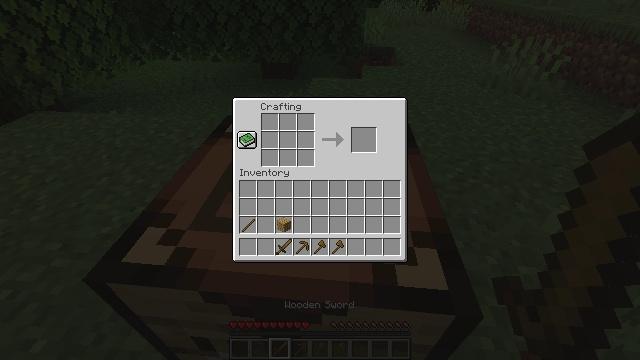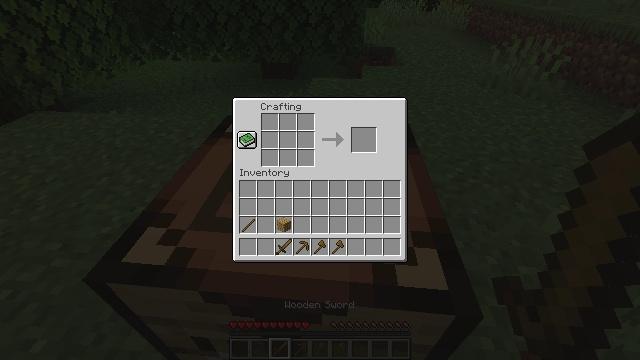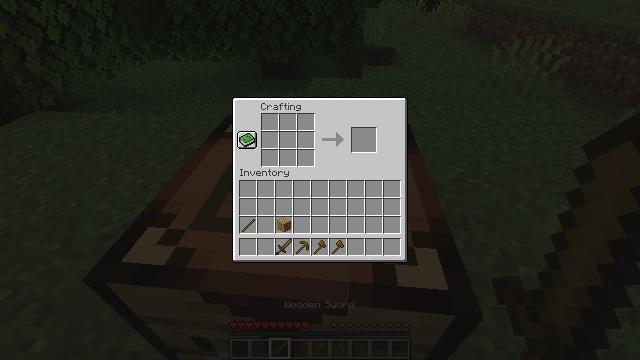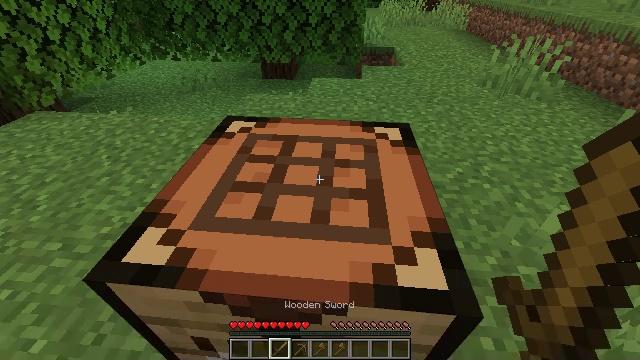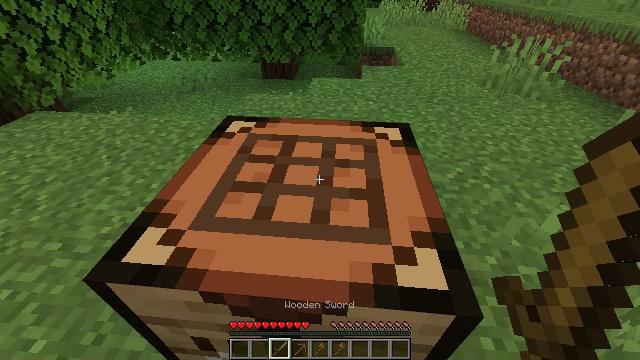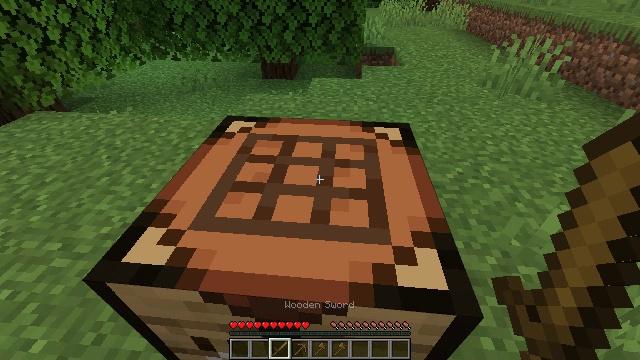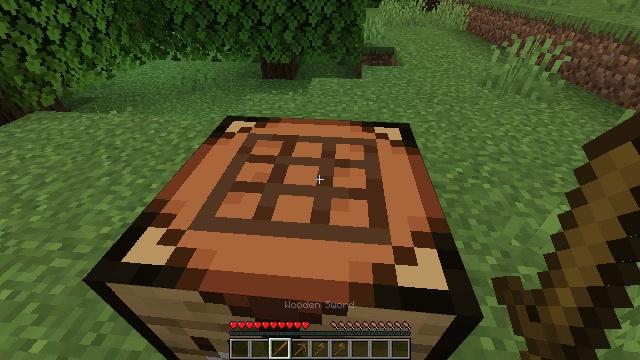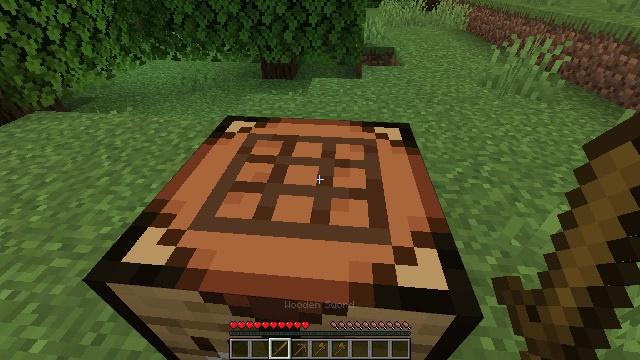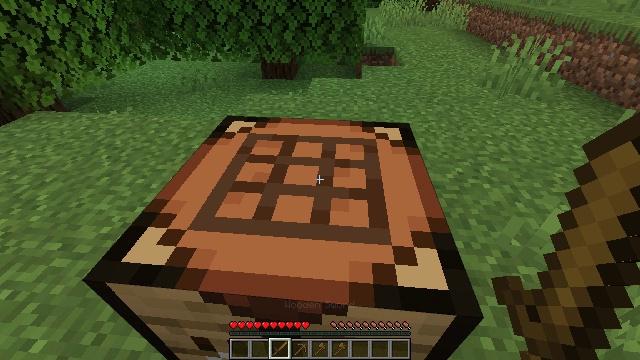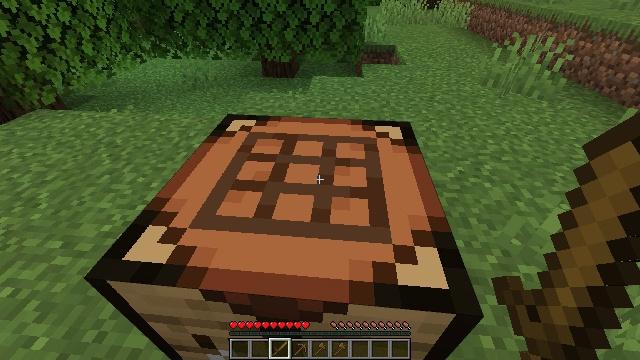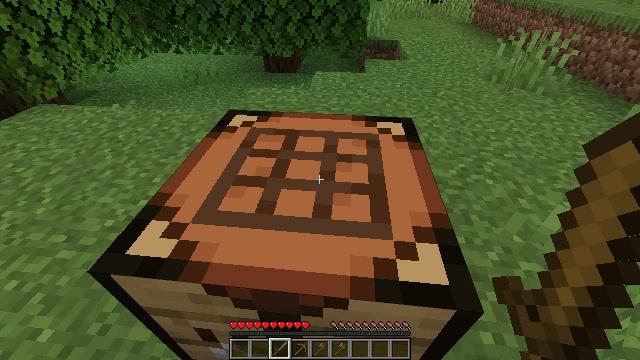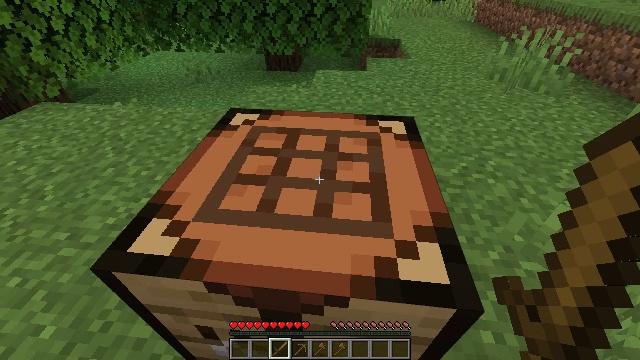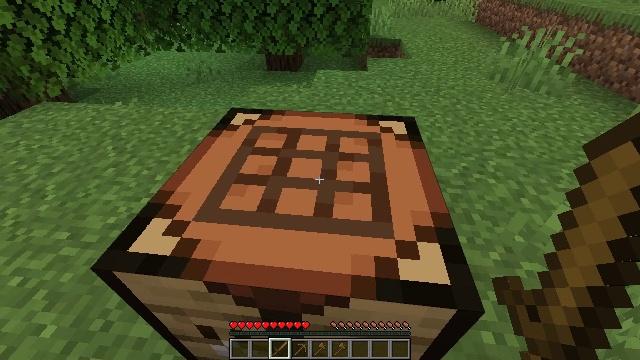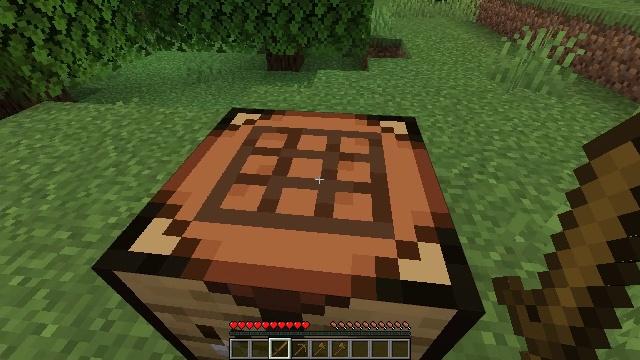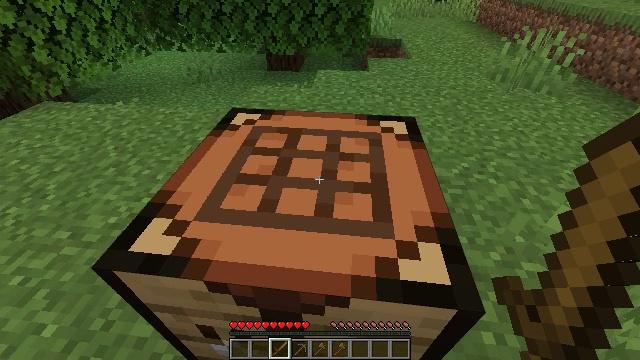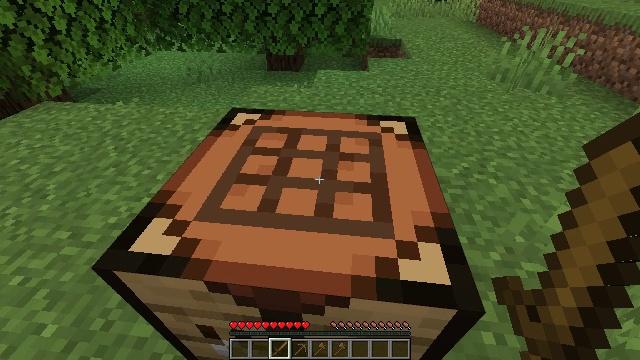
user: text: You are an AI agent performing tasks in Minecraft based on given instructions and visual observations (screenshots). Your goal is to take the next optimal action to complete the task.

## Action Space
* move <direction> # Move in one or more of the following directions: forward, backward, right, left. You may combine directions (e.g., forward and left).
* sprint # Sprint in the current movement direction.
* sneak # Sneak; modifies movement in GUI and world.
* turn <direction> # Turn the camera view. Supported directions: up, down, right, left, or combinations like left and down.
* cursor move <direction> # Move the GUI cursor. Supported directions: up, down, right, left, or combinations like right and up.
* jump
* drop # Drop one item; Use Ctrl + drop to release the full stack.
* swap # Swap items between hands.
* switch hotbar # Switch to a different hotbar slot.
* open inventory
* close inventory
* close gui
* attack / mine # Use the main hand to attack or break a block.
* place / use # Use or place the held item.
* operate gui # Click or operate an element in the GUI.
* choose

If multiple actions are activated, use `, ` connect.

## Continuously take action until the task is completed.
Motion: motion action
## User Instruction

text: Remove a wooden sword from the inventory.
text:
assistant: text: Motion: no_op
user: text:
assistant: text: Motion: no_op
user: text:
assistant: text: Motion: no_op
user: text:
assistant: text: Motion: close gui
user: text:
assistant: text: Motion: open inventory
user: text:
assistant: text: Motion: open inventory
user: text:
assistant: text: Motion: no_op
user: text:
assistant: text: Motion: no_op
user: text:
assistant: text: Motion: no_op
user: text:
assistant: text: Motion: no_op
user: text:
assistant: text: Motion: no_op
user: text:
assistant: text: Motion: no_op
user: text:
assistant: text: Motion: no_op
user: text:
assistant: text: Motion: no_op
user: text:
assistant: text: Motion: no_op
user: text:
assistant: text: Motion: no_op
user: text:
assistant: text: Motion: no_op
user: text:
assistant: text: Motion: no_op
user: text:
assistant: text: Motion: no_op
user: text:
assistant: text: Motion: no_op
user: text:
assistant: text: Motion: no_op
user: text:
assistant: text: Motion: no_op
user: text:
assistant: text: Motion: no_op
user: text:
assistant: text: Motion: no_op
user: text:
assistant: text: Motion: no_op
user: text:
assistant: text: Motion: no_op
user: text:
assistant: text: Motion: no_op
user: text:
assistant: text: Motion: no_op
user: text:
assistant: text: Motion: no_op
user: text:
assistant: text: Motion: no_op